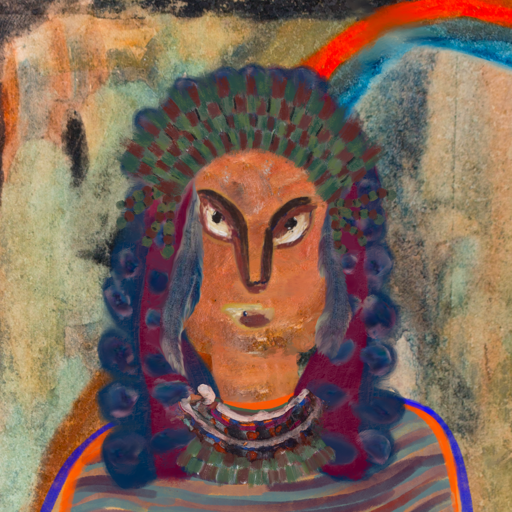
Background: Childish, Head And Neck Front: Boggyland, Face Front: After_Raid, Bust: Experience, Hair Front: Hill_Girl, Head Accessory: After_Raid_Crown, Second Necklace: After_Raid, Necklace: Hypocrite_1, Baby: Blank